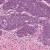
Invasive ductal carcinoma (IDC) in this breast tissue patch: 0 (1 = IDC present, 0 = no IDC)